Interaction volume radius: 5 \u00c5
Interaction volume height: 15 \u00c5
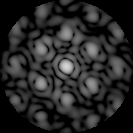
Disorder parameter: 0.494